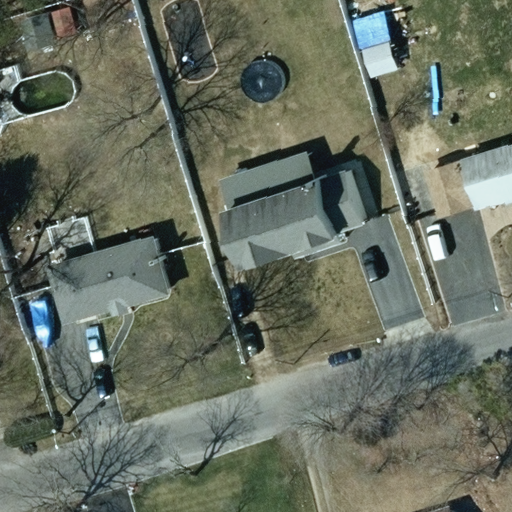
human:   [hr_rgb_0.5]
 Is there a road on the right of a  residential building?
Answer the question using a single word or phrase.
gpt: no

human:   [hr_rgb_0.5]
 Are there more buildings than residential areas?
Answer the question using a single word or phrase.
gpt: yes

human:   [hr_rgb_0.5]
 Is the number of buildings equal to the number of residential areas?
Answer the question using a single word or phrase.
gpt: no

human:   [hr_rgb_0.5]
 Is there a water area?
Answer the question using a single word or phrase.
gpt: no

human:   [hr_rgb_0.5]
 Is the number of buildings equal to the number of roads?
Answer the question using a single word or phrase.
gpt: no

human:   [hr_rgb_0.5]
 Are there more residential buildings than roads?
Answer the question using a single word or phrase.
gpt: yes

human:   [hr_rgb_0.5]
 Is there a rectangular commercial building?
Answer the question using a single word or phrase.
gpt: no

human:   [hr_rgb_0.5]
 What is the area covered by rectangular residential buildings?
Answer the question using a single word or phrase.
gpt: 105m2

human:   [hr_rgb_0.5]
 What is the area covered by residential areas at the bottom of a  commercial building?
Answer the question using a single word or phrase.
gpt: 0m2

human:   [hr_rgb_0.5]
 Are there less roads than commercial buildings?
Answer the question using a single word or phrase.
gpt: no

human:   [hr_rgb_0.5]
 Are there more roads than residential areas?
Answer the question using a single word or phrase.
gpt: no

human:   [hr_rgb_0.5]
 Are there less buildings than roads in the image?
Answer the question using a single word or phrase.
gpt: no

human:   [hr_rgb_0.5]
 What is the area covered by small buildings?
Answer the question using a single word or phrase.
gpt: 0m2

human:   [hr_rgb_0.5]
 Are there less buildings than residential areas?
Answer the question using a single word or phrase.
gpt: no

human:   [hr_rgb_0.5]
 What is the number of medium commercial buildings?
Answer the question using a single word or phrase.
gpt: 0

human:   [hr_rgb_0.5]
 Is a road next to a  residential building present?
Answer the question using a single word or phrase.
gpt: yes

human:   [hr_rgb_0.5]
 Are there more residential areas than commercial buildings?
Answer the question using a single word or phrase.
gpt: yes

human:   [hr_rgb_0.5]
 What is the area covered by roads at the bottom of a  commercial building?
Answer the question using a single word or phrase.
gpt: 0m2

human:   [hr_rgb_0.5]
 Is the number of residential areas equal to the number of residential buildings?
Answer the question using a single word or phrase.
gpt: no

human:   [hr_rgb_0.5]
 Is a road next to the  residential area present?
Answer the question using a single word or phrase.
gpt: yes

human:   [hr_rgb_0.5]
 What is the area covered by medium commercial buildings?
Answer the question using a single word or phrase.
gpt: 0m2

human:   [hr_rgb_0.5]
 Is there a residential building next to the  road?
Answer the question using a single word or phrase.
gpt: yes

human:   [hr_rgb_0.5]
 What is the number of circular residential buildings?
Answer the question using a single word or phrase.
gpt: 0

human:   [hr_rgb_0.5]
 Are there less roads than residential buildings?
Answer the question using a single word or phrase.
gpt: yes

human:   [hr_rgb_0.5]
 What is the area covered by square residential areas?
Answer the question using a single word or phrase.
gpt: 0m2

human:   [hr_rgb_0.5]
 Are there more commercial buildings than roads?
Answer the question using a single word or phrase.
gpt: no

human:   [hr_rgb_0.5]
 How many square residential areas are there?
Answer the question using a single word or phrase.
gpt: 0

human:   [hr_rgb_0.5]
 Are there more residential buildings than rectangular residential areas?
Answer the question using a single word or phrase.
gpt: yes

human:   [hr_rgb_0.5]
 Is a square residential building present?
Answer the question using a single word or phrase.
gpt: no

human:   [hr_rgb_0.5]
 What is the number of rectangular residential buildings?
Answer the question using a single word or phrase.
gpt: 2

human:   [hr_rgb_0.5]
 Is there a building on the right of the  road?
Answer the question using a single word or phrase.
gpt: yes

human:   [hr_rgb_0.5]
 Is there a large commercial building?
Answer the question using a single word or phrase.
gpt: no

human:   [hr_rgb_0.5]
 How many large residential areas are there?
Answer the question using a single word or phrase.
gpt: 1

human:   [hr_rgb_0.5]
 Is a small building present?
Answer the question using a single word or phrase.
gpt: yes

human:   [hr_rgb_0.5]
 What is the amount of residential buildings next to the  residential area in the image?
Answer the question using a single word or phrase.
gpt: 4

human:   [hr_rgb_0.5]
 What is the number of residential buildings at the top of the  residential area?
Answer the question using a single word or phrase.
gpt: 0